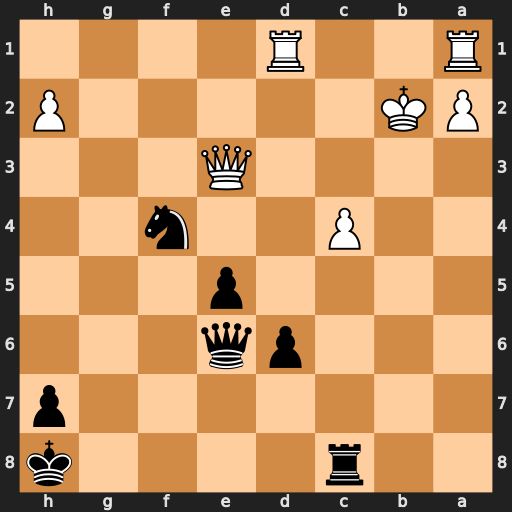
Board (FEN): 2r4k/7p/3pq3/4p3/2P2n2/4Q3/PK5P/R2R4
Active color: b
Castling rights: -
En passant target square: -
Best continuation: Rb8+ Kc3 d5